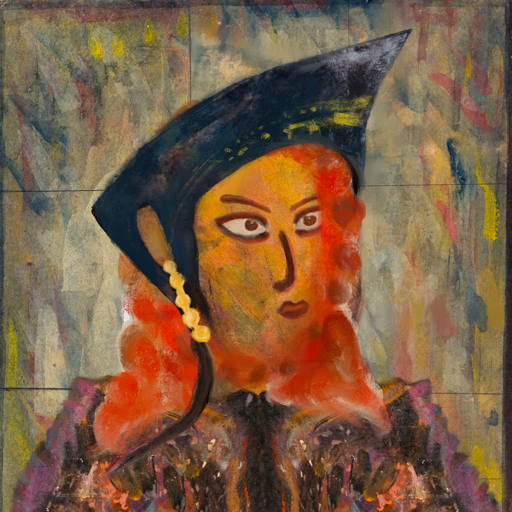
Background: GypsyMother, Head And Neck Side: Gypsy_Mother, Face Side: Roy_Bahadur, Bust: Gypsy_Queen, Hair Side: Rupkatha, Head Accessory: Irani, Second Necklace: Blank, Necklace: Blank, Baby: Blank